Field crop: maize
Growth stage: 2
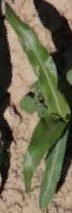
Species: maize